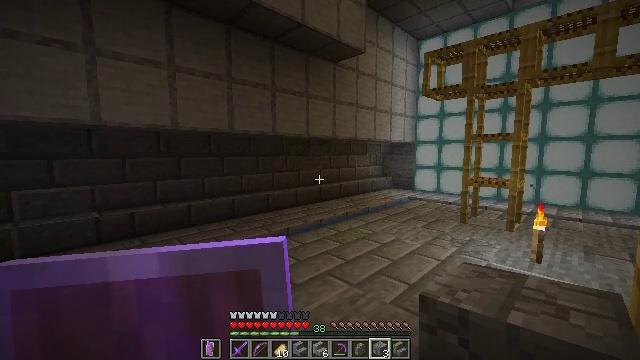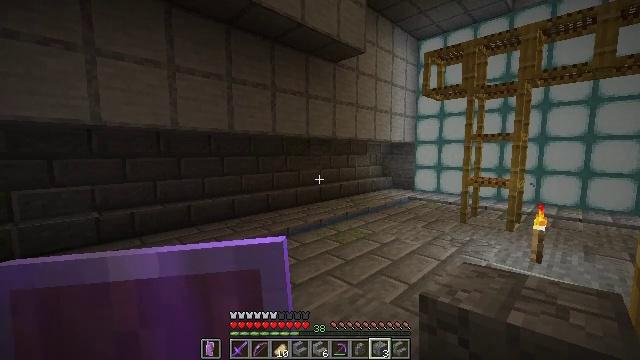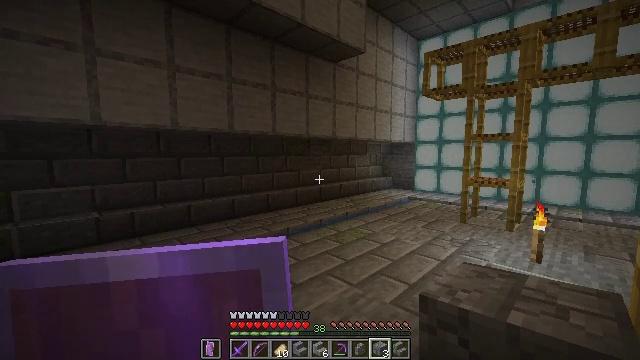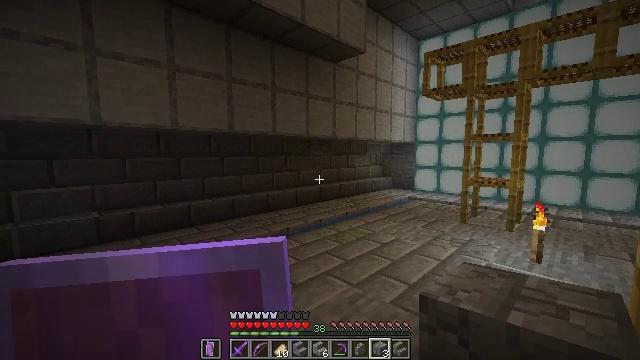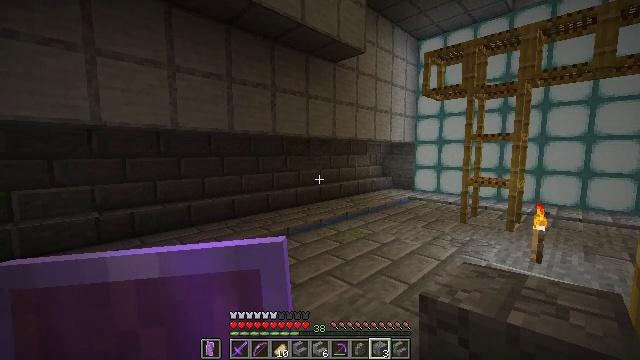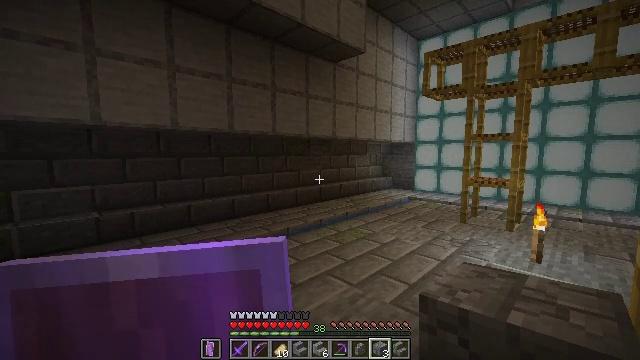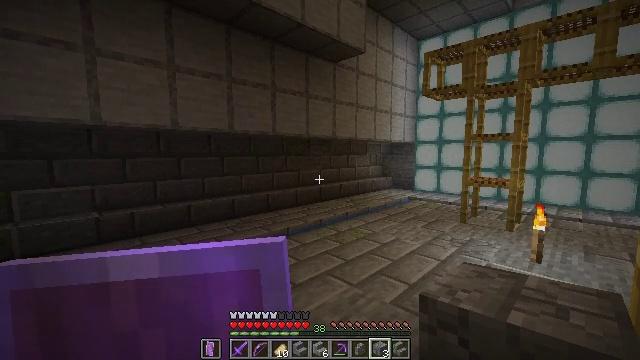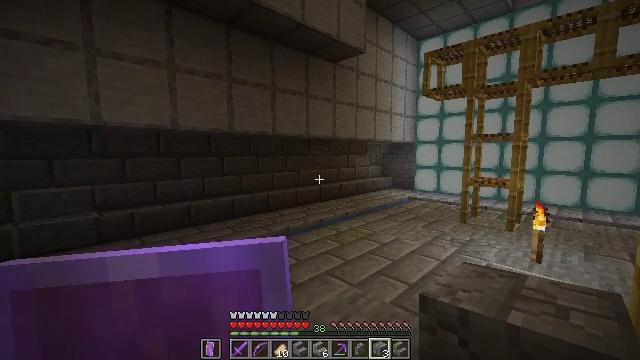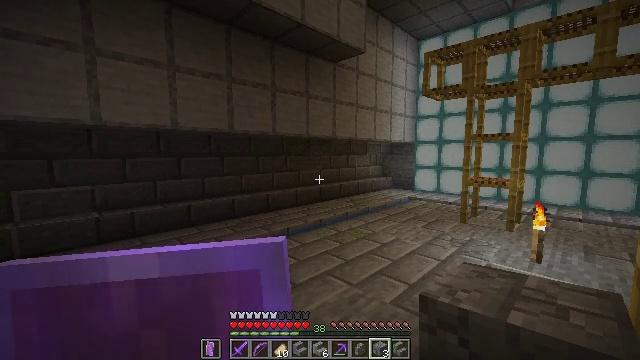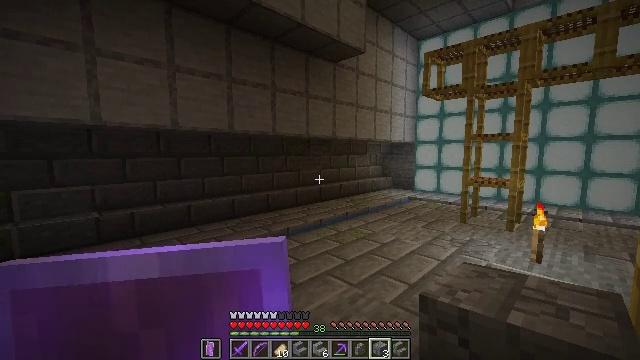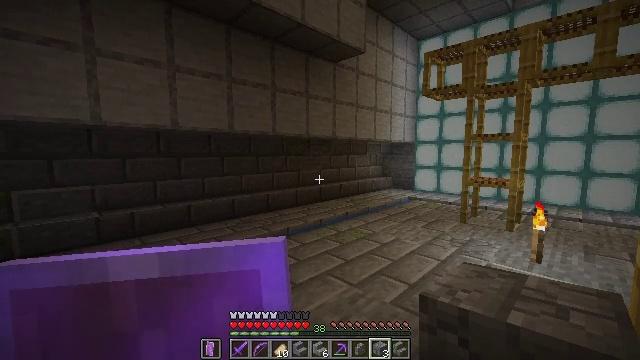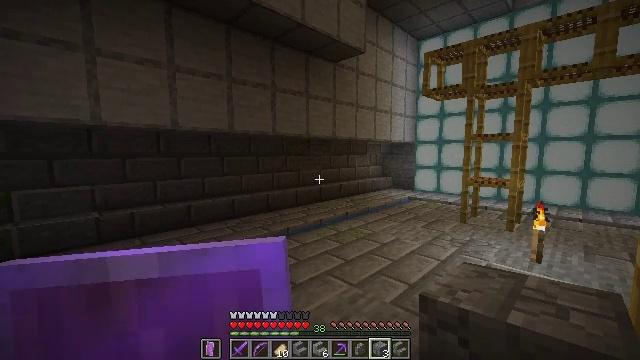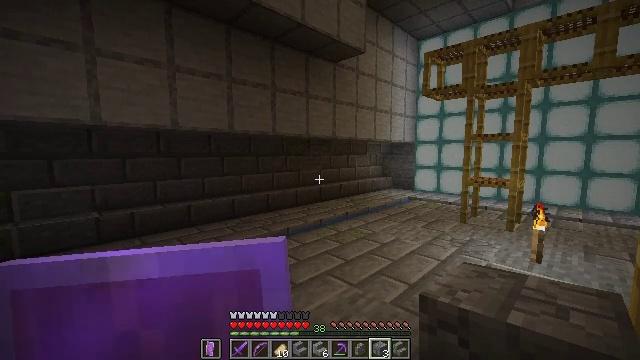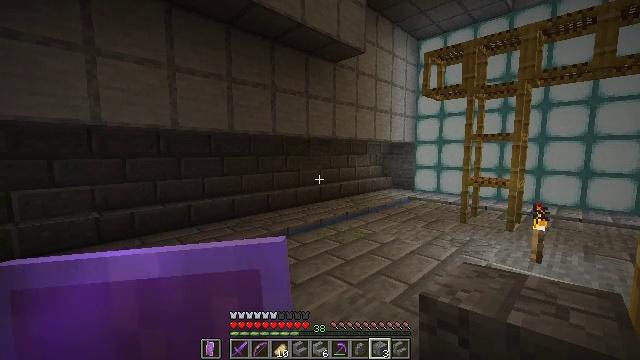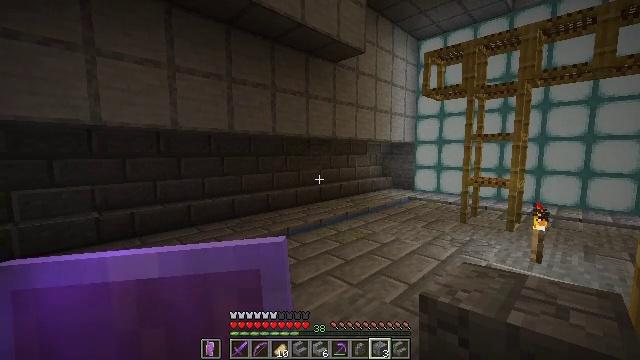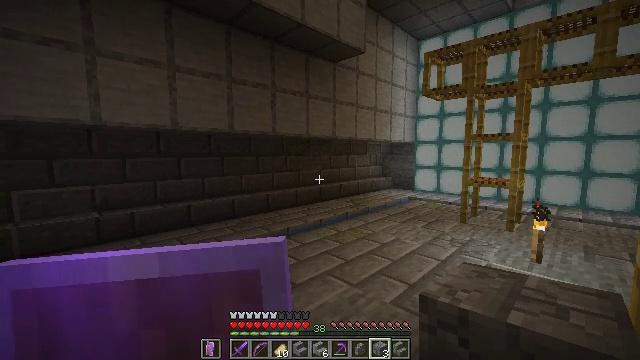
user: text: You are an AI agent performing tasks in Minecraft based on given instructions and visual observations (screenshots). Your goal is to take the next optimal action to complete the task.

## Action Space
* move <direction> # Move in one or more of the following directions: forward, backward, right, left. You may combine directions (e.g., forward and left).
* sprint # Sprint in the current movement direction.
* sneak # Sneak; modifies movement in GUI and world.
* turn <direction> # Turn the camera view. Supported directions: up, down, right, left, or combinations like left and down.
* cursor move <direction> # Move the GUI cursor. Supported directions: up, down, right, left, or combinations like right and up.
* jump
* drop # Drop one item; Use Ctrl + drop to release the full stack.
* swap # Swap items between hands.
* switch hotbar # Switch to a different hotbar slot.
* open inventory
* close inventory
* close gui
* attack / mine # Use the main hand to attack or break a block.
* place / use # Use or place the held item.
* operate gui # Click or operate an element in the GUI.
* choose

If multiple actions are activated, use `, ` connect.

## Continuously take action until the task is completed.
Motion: motion action
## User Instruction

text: Collect andesite by mining it.
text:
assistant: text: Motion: no_op
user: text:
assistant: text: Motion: no_op
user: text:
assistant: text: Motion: no_op
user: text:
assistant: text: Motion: no_op
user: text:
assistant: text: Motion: no_op
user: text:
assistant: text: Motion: no_op
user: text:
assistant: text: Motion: no_op
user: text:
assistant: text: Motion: no_op
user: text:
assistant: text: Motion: no_op
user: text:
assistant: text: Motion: no_op
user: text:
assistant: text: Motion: no_op
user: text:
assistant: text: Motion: no_op
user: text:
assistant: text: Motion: no_op
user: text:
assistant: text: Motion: no_op
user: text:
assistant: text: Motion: no_op
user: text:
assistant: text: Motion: no_op
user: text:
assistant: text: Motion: no_op
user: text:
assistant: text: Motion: no_op
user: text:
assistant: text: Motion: no_op
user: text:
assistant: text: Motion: no_op
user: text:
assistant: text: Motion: no_op
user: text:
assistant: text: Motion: no_op
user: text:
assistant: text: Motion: no_op
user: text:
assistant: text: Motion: no_op
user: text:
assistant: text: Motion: no_op
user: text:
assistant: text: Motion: no_op
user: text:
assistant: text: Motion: no_op
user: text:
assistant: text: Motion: no_op
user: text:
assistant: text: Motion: no_op
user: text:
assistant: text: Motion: no_op